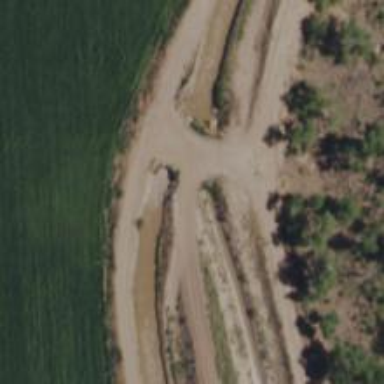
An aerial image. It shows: Canal culvert running through tunnel.